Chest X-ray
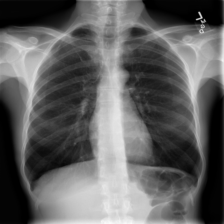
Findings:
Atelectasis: negative
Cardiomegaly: negative
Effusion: negative
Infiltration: positive
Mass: negative
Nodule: negative
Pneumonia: negative
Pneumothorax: negative
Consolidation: negative
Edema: negative
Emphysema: negative
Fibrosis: negative
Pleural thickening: negative
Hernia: negative